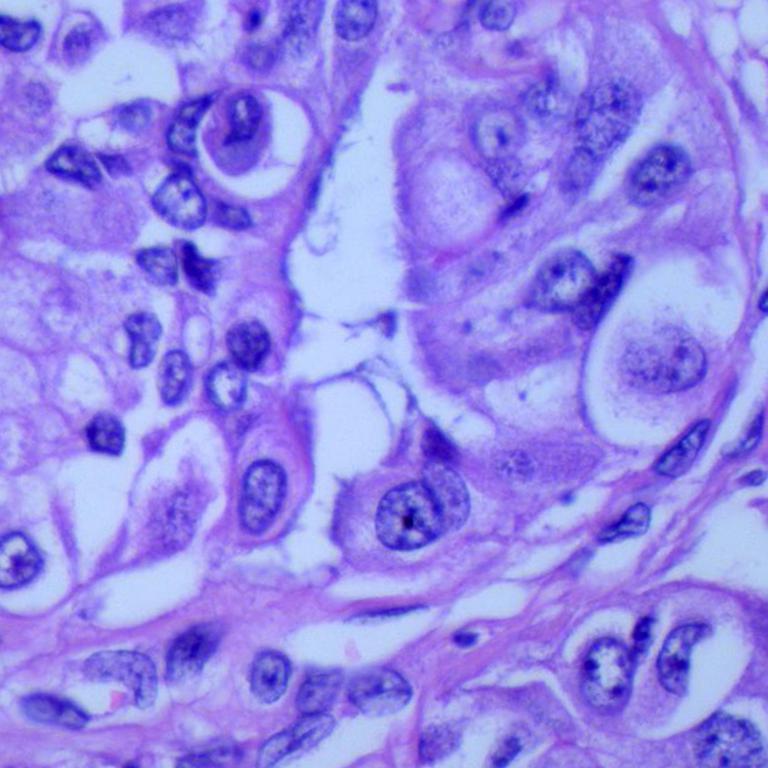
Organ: lung
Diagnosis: adenocarcinomas